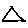
Label: triangle